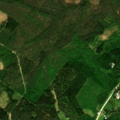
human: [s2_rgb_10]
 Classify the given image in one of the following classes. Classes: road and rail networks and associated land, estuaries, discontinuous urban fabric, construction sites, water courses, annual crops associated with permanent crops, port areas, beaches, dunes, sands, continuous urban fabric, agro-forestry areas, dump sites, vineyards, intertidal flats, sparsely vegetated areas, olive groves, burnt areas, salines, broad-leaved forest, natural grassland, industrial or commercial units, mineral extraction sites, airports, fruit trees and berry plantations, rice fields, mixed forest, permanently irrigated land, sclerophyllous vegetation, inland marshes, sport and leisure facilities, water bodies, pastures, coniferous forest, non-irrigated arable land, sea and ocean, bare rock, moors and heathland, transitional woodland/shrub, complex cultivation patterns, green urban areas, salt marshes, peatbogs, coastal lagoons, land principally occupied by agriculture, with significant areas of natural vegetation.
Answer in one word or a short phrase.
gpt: coniferous forest, mixed forest